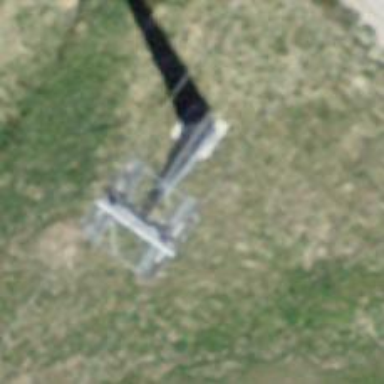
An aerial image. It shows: Pylon for aerialway.